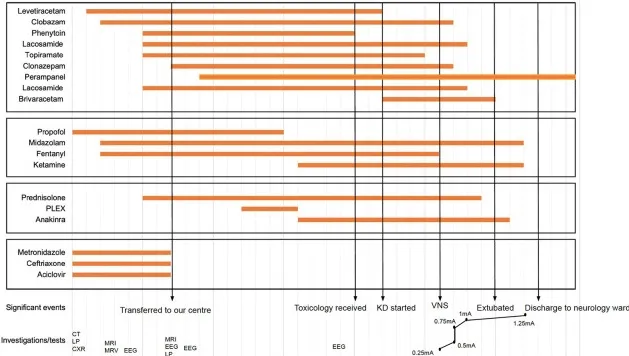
Timeline of care; KD, ketogenic diet; VNS, vagal nerve stimulation; CT, computed tomography; LP, lumbar puncture; CXR, chest x-ray; MRI, magnetic resonance imaging; MRV, magnetic resonance venogram; EEG, electroencephalogram.
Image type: chart (chart)